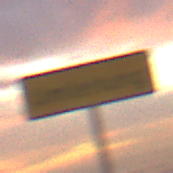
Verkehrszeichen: Umleitungsankuendigung
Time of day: SunriseSunset
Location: Outdoor (Urban)
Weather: PartlyCloudy
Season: NotSpecified
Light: Natural